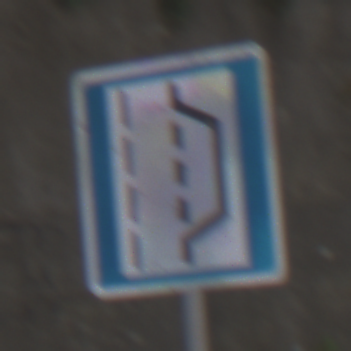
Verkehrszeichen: NothalteUndPannenbucht
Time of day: MorningAfternoon
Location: Outdoor (Suburban)
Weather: PartlyCloudy
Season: NotSpecified
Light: Natural